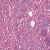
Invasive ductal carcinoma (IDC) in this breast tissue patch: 1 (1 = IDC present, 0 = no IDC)